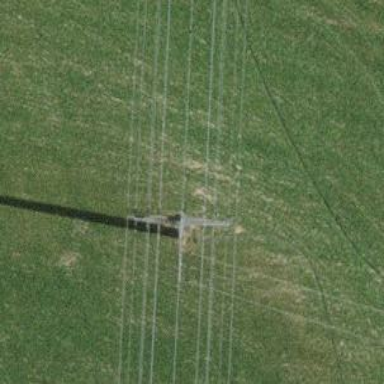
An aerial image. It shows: Power line is depicted.